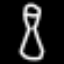
Label: hourglass